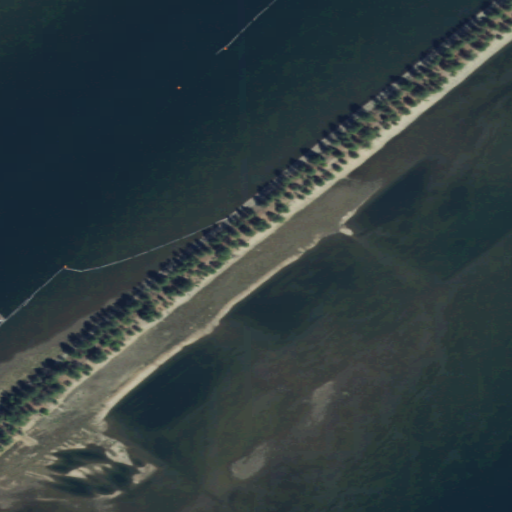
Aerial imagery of bar in Washington named China Bar containing open water, evergreen forest, grassland, and shrub